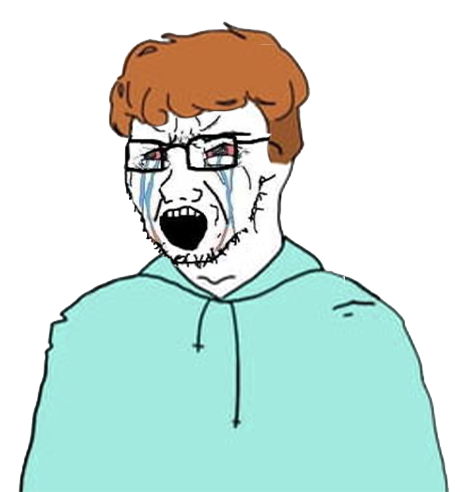
Label: 5_Soyjak